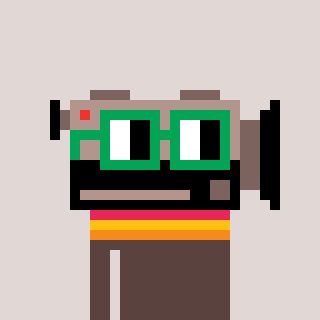
a pixel art character with square green glasses, a camcorder-shaped head and a darkbrown-colored body on a warm background